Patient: sex M, age 49
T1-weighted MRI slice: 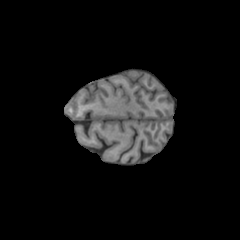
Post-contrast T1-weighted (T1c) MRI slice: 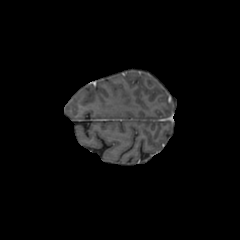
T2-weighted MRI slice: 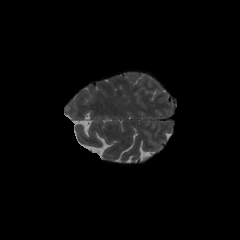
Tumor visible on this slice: no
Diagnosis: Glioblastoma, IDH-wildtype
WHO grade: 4